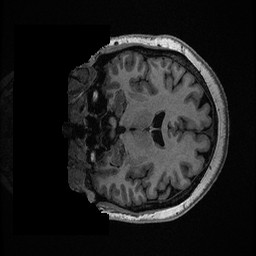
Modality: T1w
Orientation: coronal
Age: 52
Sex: female
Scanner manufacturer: ge
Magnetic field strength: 3 T
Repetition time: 0.006952 s
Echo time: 0.00292 s